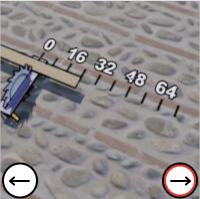
Task: length
Answer: 24
First scale value: 16.0